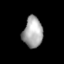
Tissue: lung
Cell type: Endothelial cells
Senescence score: 0.5896
Nuclear area (px): 594
Mean DAPI intensity: 164.97